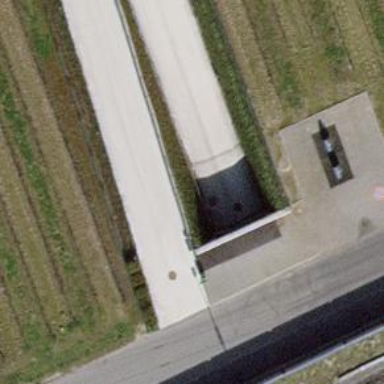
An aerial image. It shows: Tunnel footway.